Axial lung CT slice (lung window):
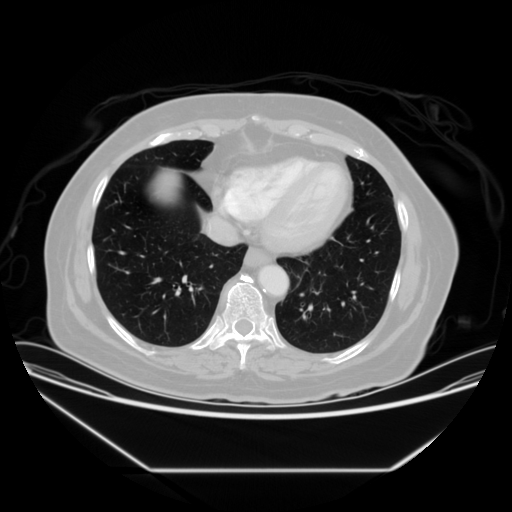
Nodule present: no